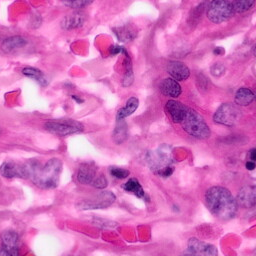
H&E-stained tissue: Pancreatic